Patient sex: M
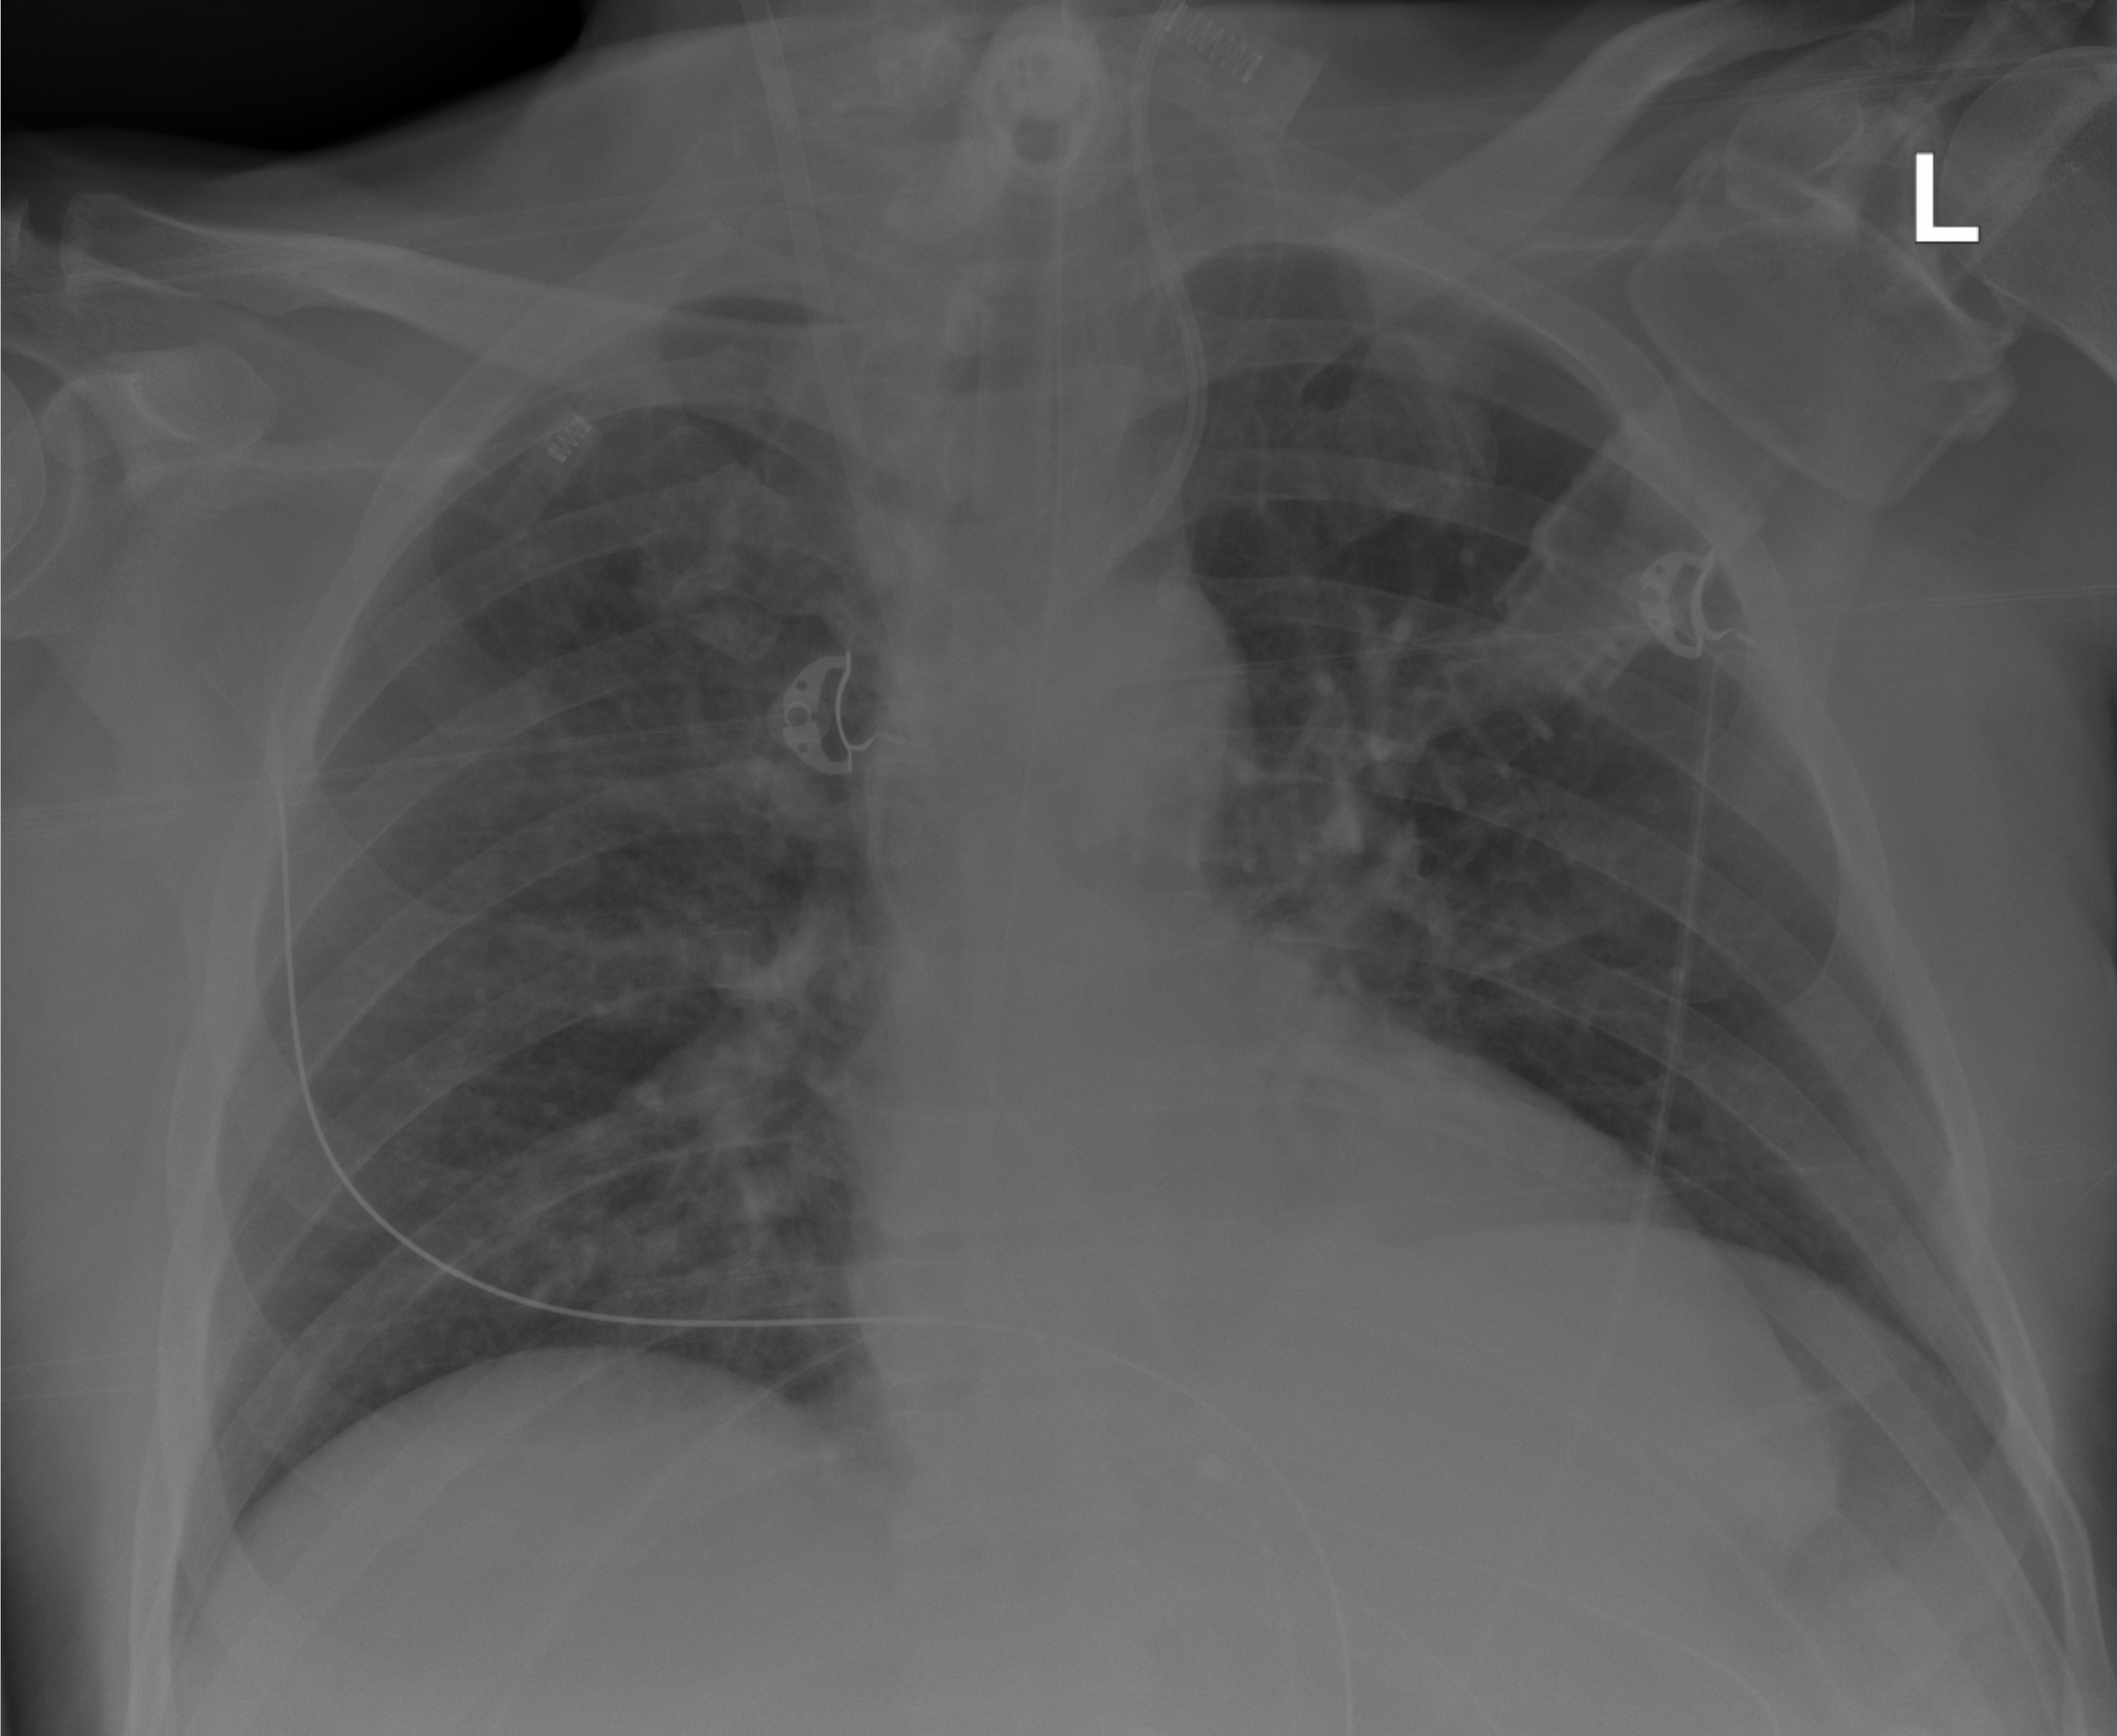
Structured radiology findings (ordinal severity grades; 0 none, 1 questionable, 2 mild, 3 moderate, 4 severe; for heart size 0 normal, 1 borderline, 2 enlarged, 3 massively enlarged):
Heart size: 0
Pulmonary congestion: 2
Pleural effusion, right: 0
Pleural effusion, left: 0
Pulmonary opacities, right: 2
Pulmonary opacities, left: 2
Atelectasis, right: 0
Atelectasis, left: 0